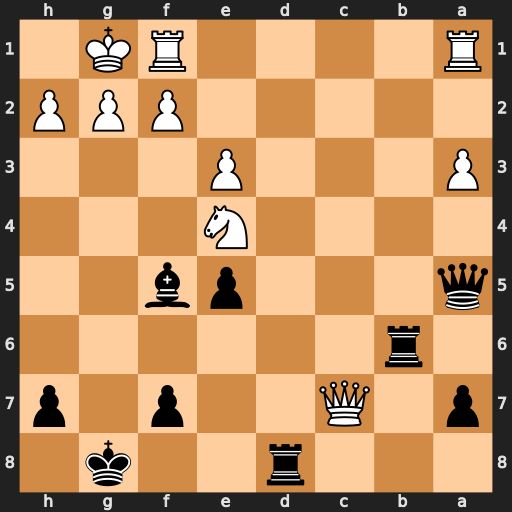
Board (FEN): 3r2k1/p1Q2p1p/1r6/q3pb2/4N3/P3P3/5PPP/R4RK1
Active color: b
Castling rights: -
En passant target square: -
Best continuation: Rc8 Qe7 Bxe4